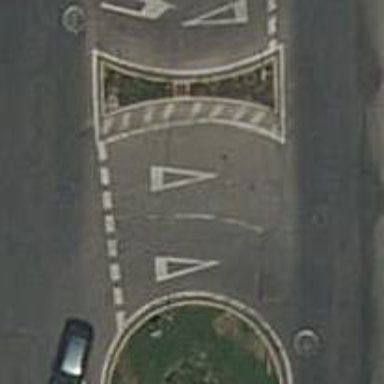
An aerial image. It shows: Tertiary road with asphalt surface leading to circular junction.